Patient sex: M
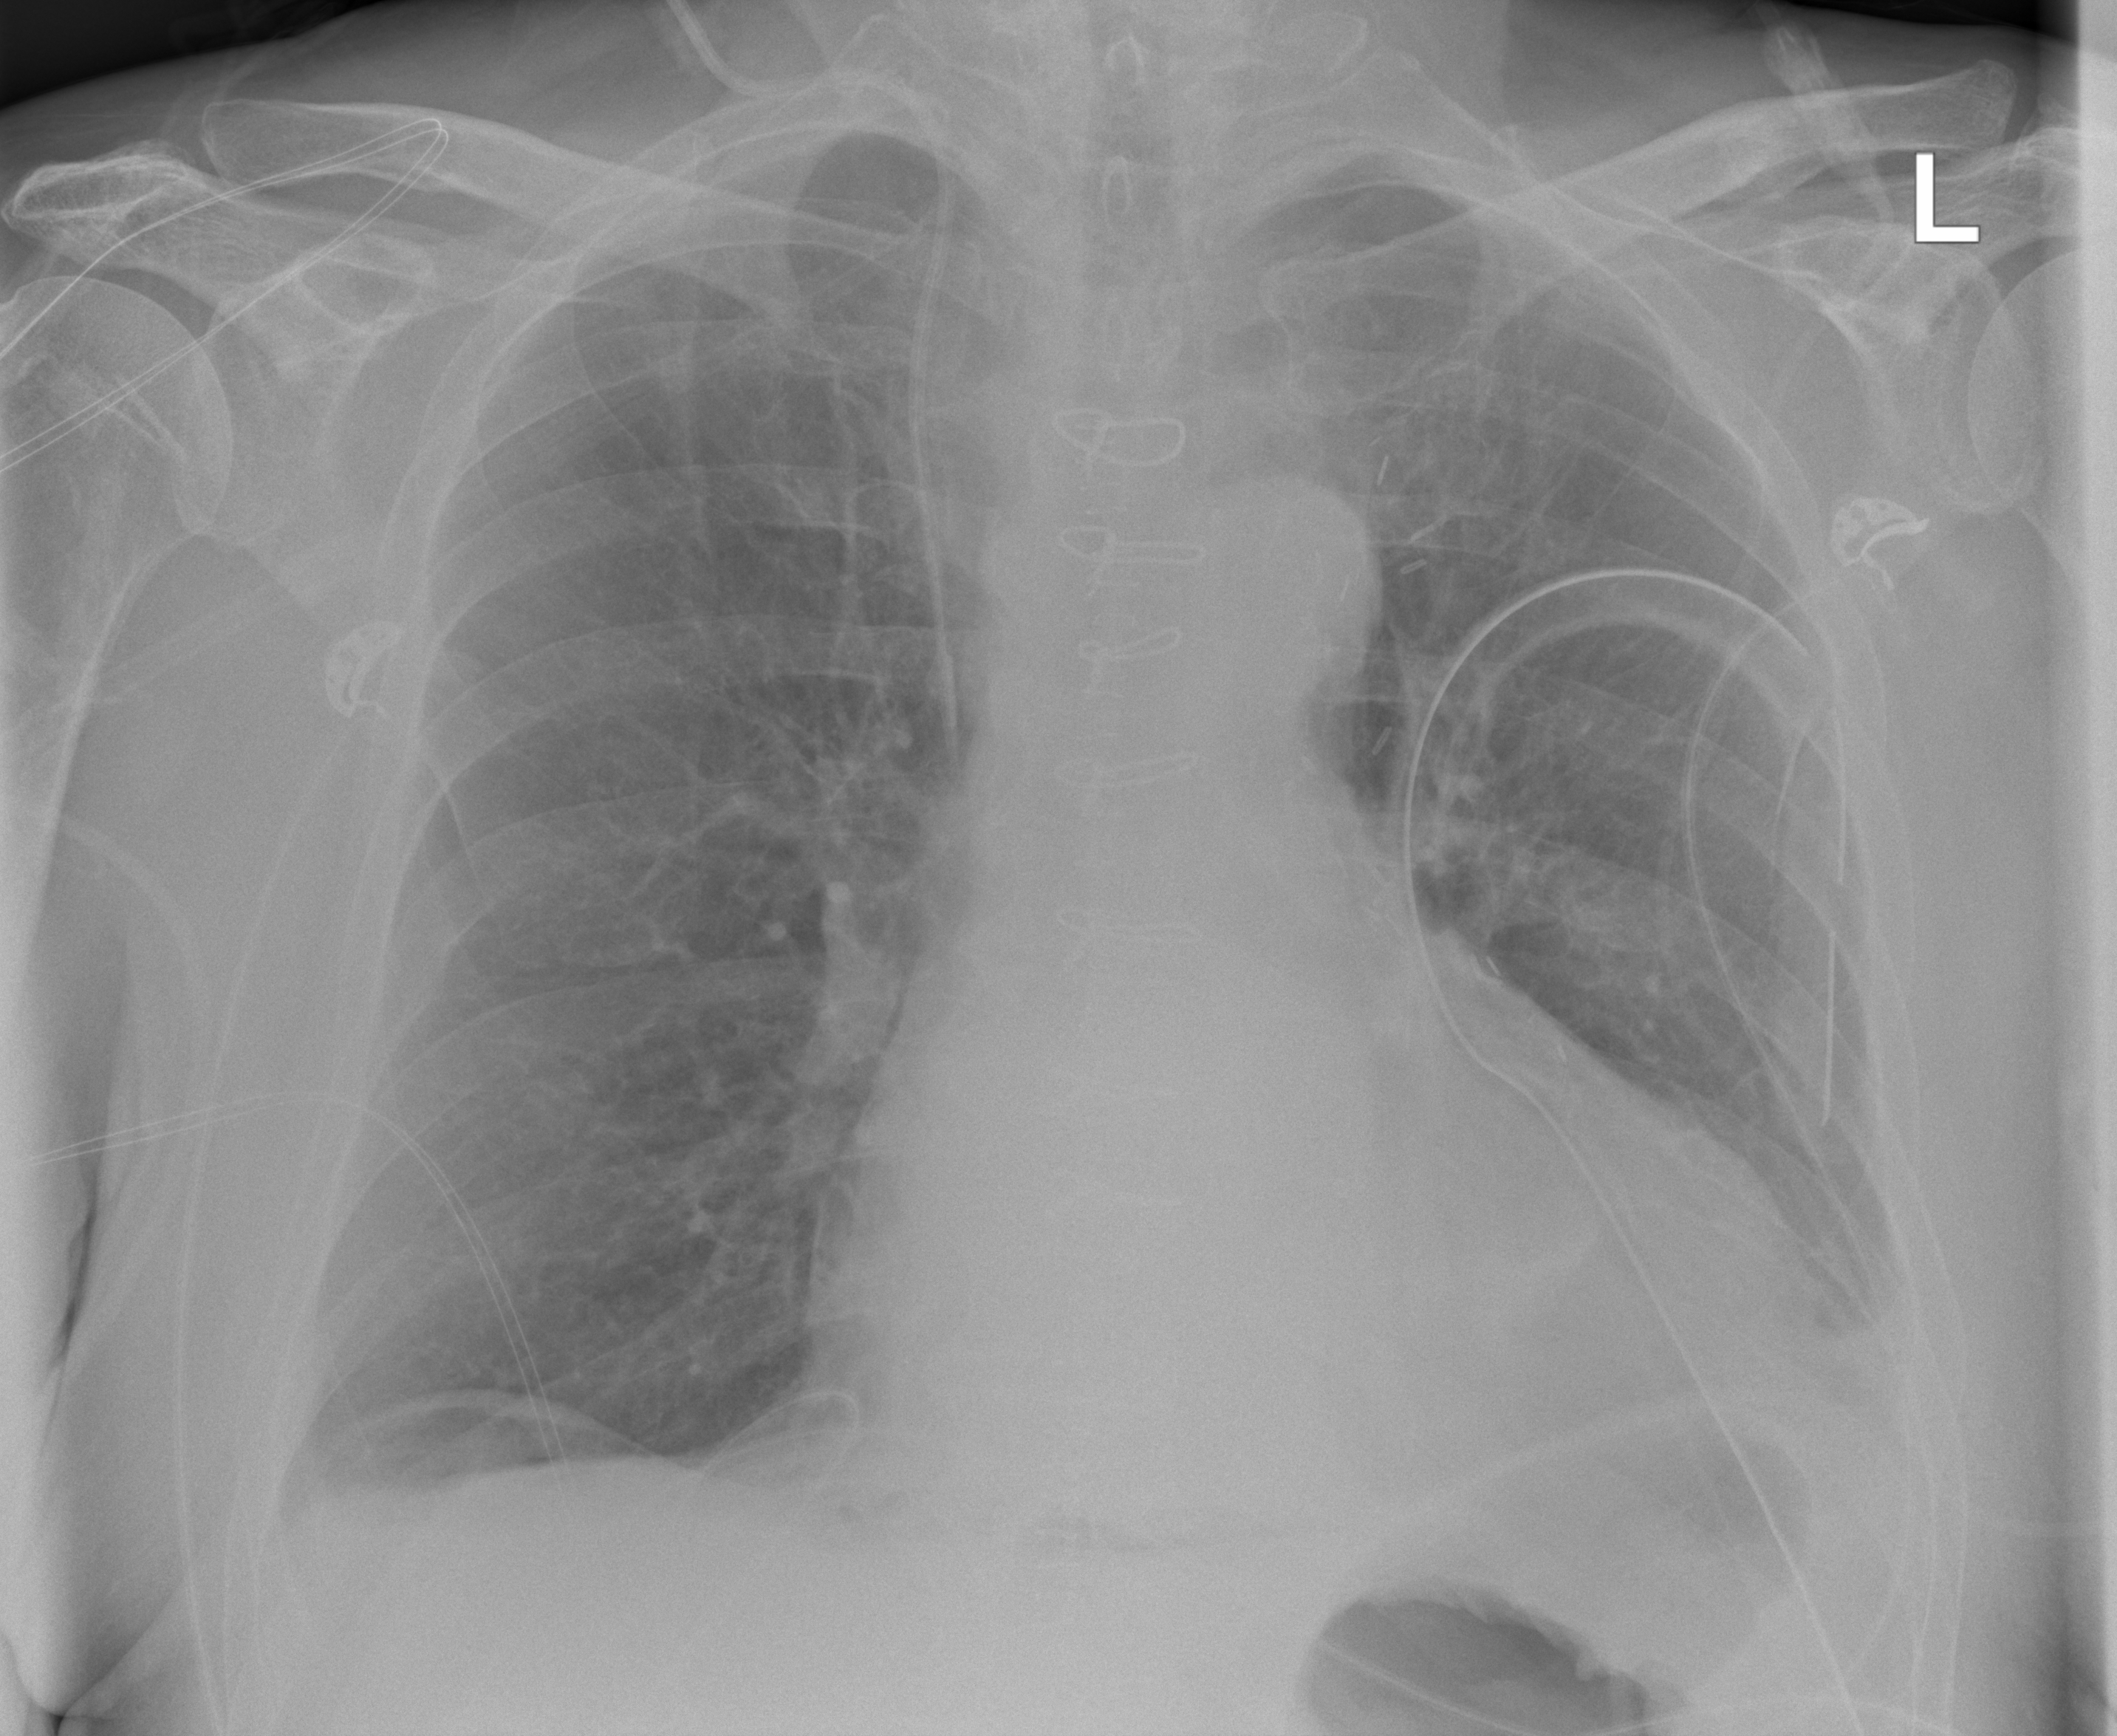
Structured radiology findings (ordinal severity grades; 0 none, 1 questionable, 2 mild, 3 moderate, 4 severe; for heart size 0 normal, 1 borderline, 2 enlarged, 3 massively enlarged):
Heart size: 2
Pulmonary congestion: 0
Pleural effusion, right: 0
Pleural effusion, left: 2
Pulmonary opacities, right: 0
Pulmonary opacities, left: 0
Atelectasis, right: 0
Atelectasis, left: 2